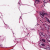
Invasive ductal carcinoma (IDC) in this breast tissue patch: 0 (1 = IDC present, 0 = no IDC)